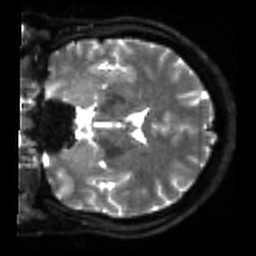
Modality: sbref
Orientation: coronal
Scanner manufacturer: siemens
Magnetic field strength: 3 T
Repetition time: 4 s
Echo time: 0.0594 s